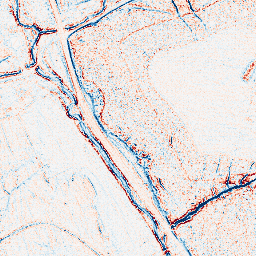
Category: edge_preserving
Decomposition family: anisotropic_diffusion
Decomposition parameters: iterations: 5
kappa: 50
gamma: 0.05
Upsampling method: bilinear
Upsampling parameters: scale: 4
Upsampling scale: 4